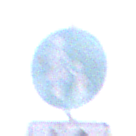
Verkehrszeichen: Gehweg
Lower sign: RichtungsangabeDurchPfeile8
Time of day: MorningAfternoon
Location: Outdoor (Nature)
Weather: Clear
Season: NotSpecified
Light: Natural